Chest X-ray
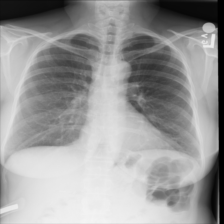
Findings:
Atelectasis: negative
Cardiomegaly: negative
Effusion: negative
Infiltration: negative
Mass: negative
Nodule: negative
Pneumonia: negative
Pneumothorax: negative
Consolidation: negative
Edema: negative
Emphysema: negative
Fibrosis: negative
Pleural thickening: negative
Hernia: negative